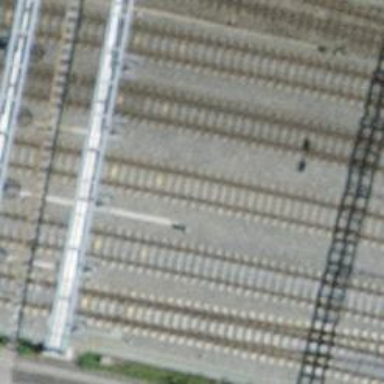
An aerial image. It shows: Railway track with contact line for electrification.